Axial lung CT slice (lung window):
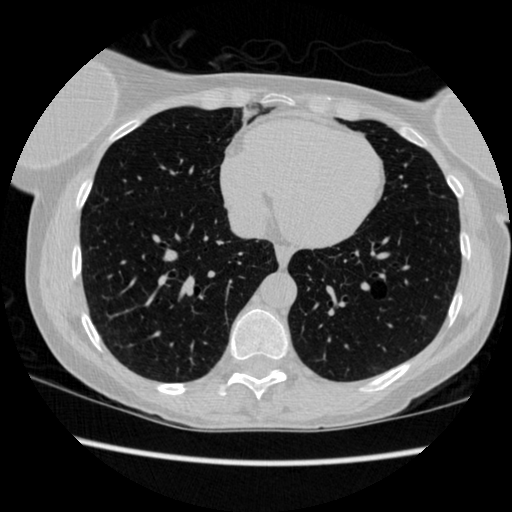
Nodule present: no